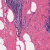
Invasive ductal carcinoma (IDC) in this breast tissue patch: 0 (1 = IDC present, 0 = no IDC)